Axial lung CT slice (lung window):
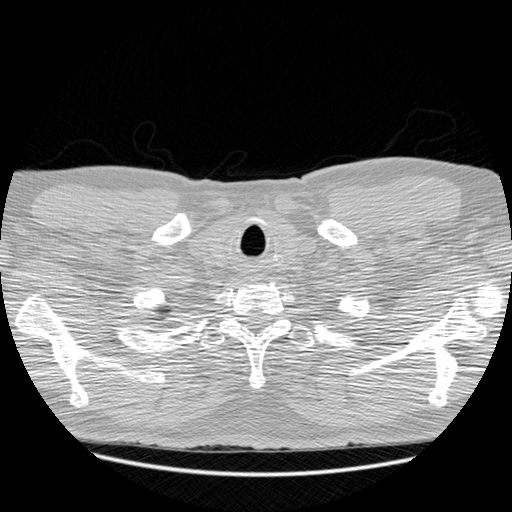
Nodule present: no